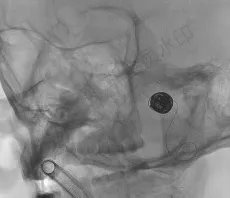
(B, C) Angiograms after endovascular treatment show the complete occlusion of left VA, including aneurysm. VA, vertebral artery.
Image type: radiology (x_ray)